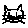
Label: cat